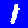
Digit: 1